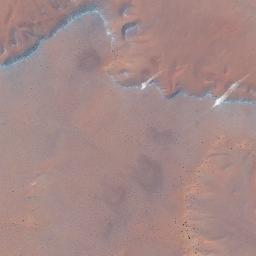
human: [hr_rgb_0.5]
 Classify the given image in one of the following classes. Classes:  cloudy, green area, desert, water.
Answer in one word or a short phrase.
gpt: desert